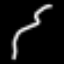
Label: squiggle